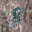
Label: 8